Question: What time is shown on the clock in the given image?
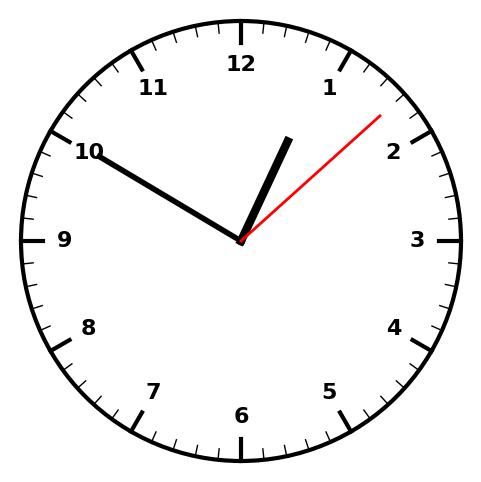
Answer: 12:50:08